Question: How can I create progress bar similar to gmail? I have a div called display '<div id="display"></div>' in which the content is fetched from an external page using jquery '$('#display').load('somepage.html');' and this part is activated using .click() event. So what I am trying is in the time of fetching something.html to load in 'display', how can I add a progress bar to the '<div id="display"></div>'
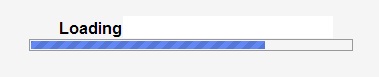
Answer: I recommend the <URL> to skin it the same way as Gmail.
Unfortunately jQuery.load does not provide you with percentage completed so you can fake the effect of knowing the total percent by slowly animating the progress bar towards completion and when the complete callback is executed on the load then you should complete the progress bar animation. Start the slow animate before calling .load() and ensure you animate slow enough not to finish the fake animation before the page is fully loaded.
There are <URL> finishes, move the progress bar to 25%, then 50% for the second content load, etc.